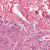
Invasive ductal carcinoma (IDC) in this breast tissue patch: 0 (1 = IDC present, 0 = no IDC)